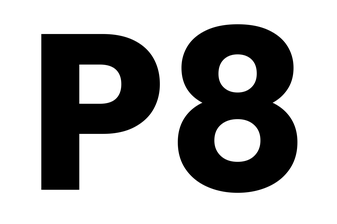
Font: Poppins-Bold